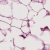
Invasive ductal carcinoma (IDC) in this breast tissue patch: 0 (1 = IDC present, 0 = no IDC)